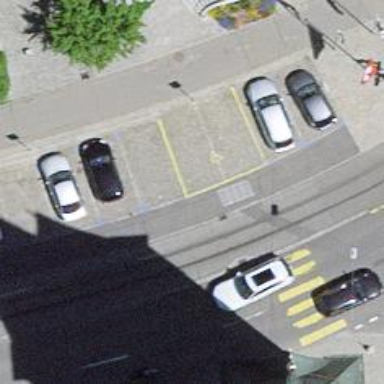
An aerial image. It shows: Sidewalk along the footway.